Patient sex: F
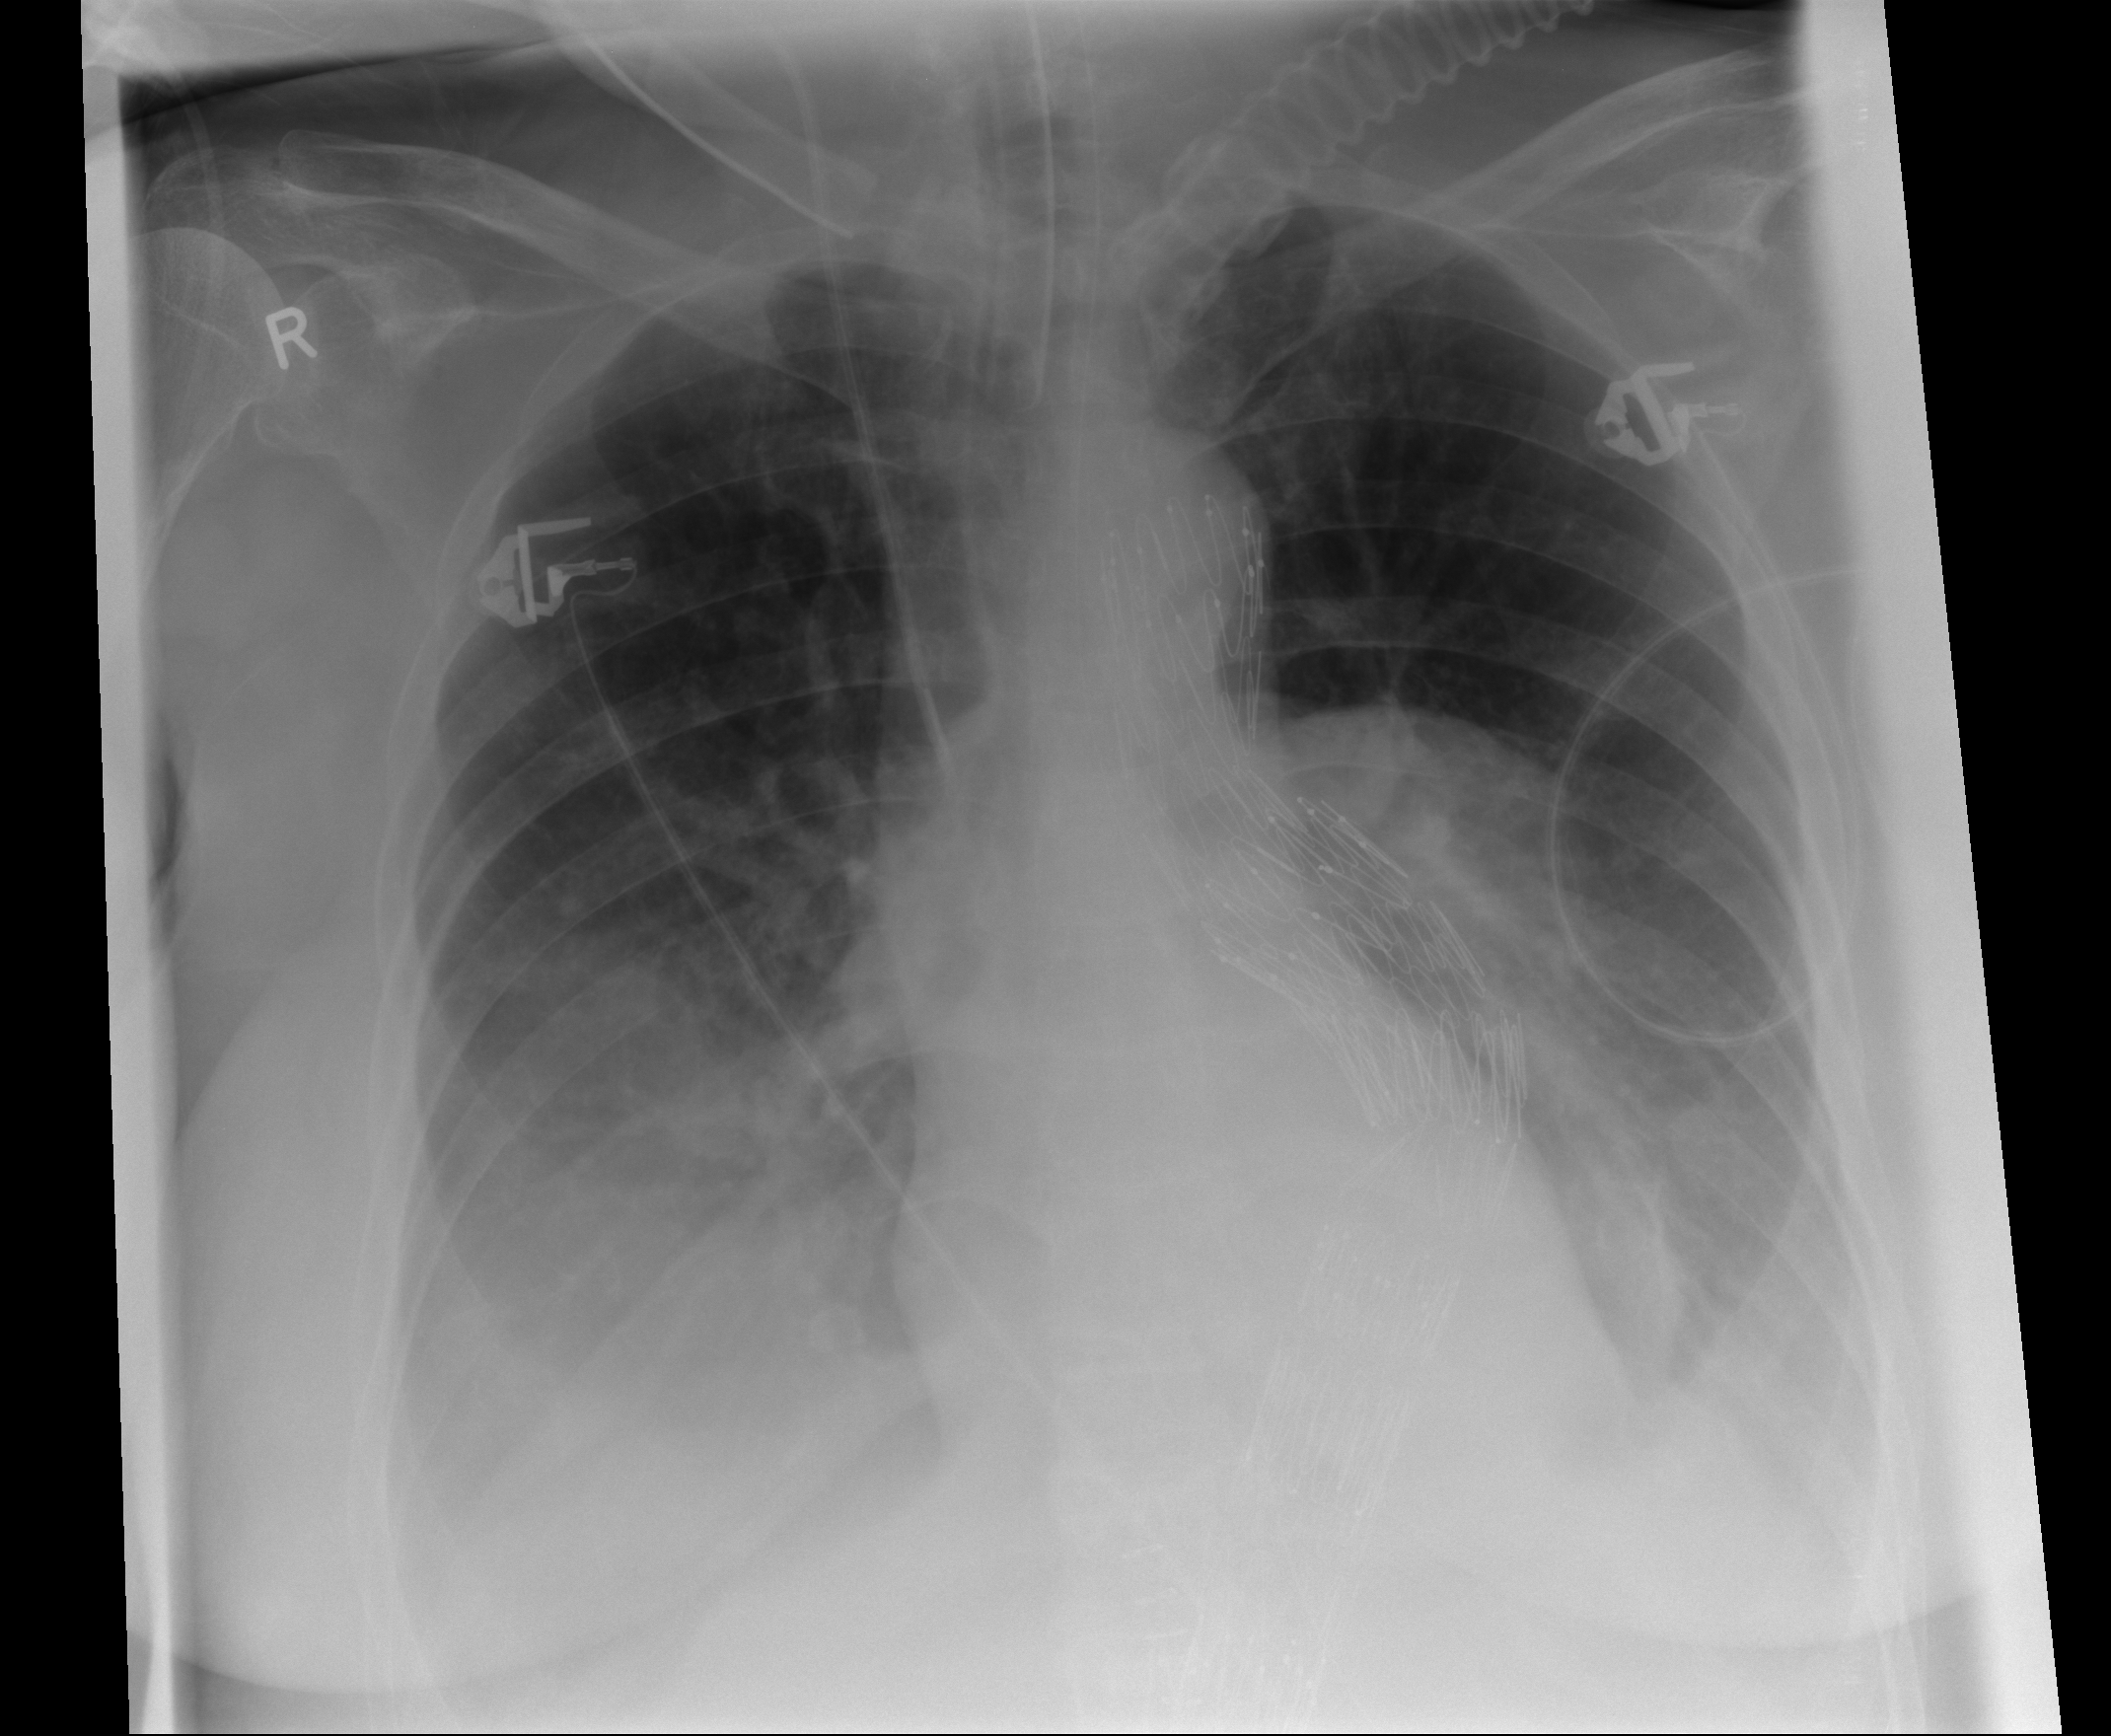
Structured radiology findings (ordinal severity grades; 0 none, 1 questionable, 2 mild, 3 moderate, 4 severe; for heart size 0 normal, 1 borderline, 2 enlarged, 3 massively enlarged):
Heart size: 0
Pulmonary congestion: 0
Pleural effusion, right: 2
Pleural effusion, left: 2
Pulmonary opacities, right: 0
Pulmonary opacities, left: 0
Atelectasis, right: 2
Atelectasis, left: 2